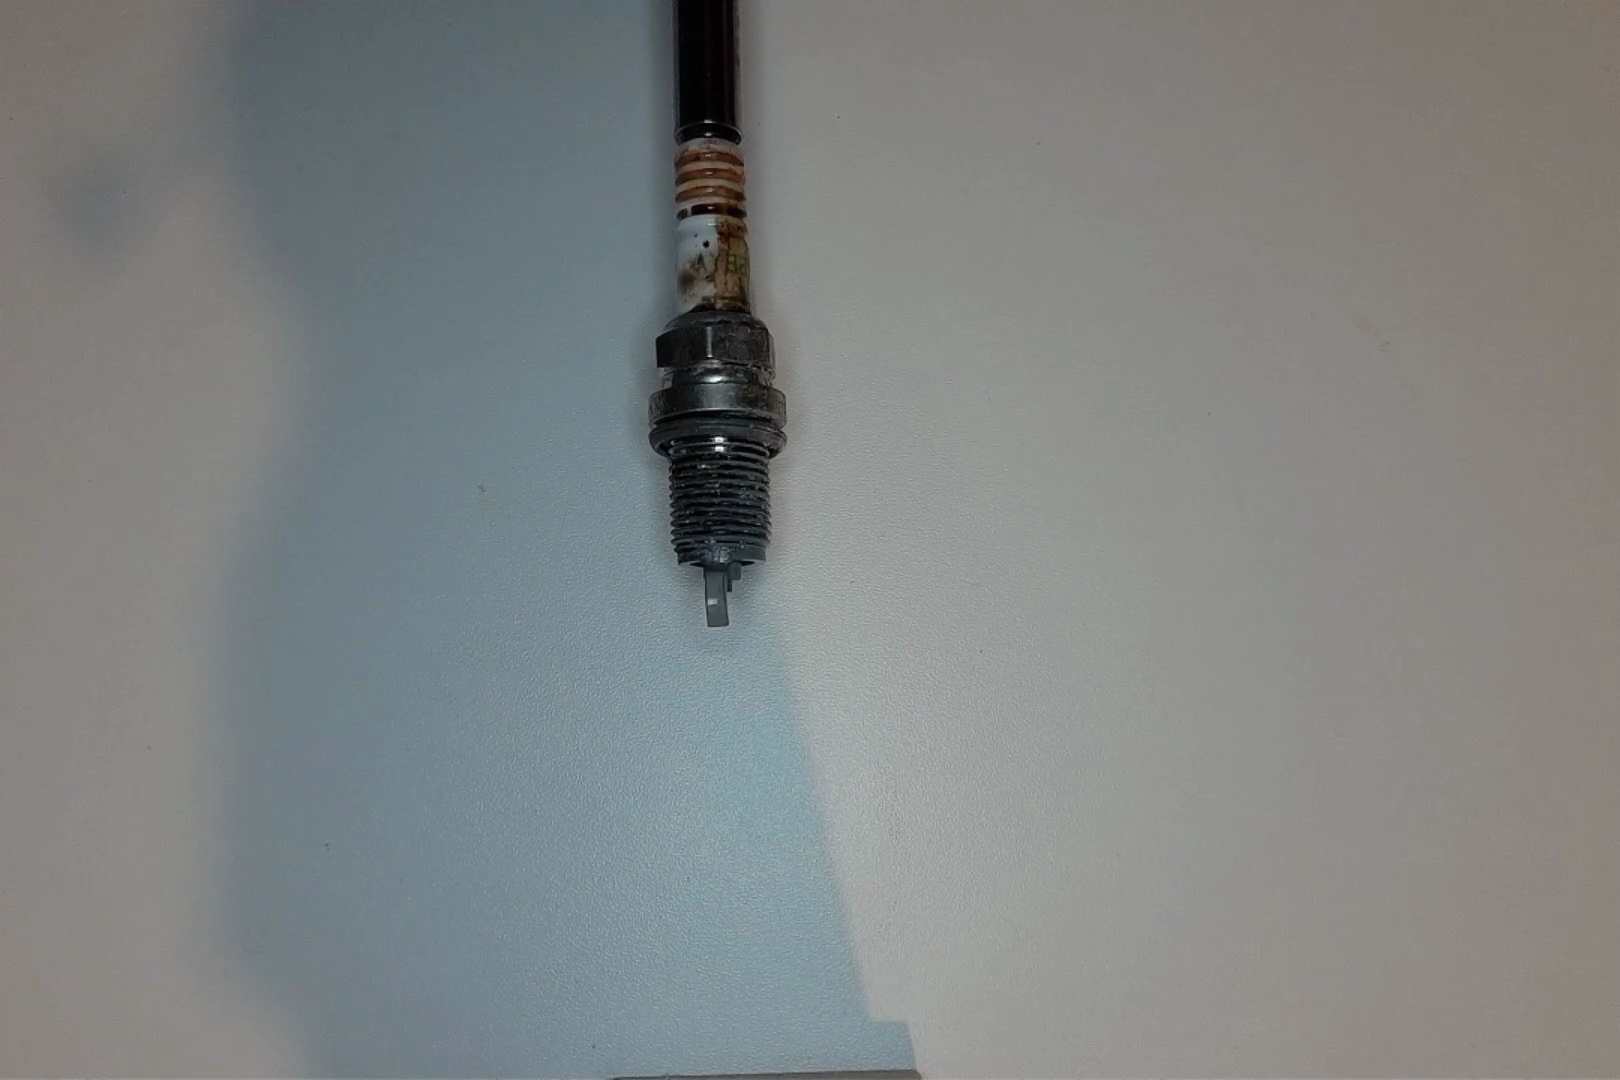
Label: anomaly